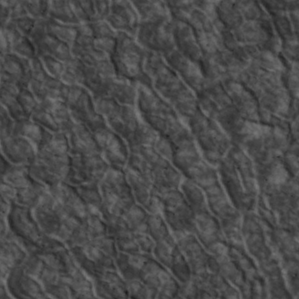
Label: non_frost